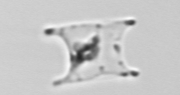
Label: Eucampia